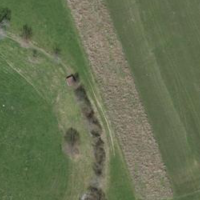
EUNIS habitat code: 52
Species observed at this site:
Vicia sepium
Rhamnus cathartica